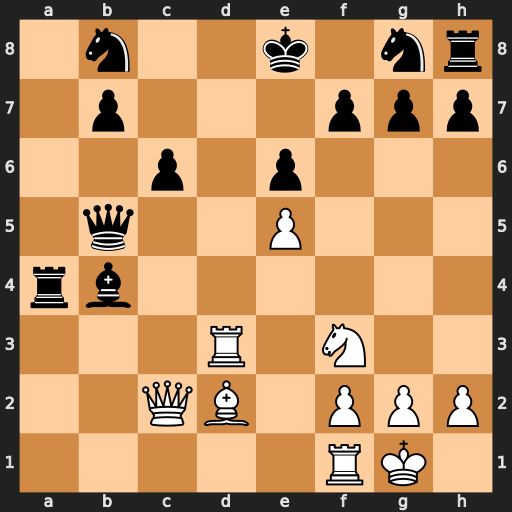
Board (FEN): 1n2k1nr/1p3ppp/2p1p3/1q2P3/rb6/3R1N2/2QB1PPP/5RK1
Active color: w
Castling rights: k
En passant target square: -
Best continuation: Bxb4 Qxb4 Rfd1 Qa5 Rd8+ Qxd8 Rxd8+